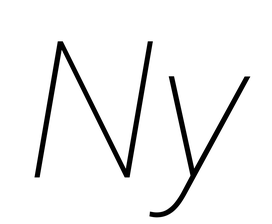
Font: Roboto-Italic_Thin_Italic